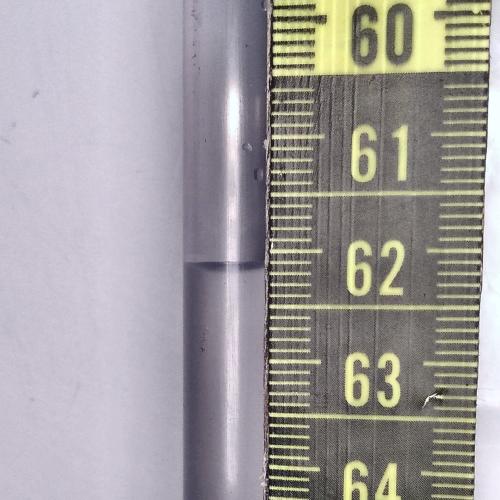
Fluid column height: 62.1 cm